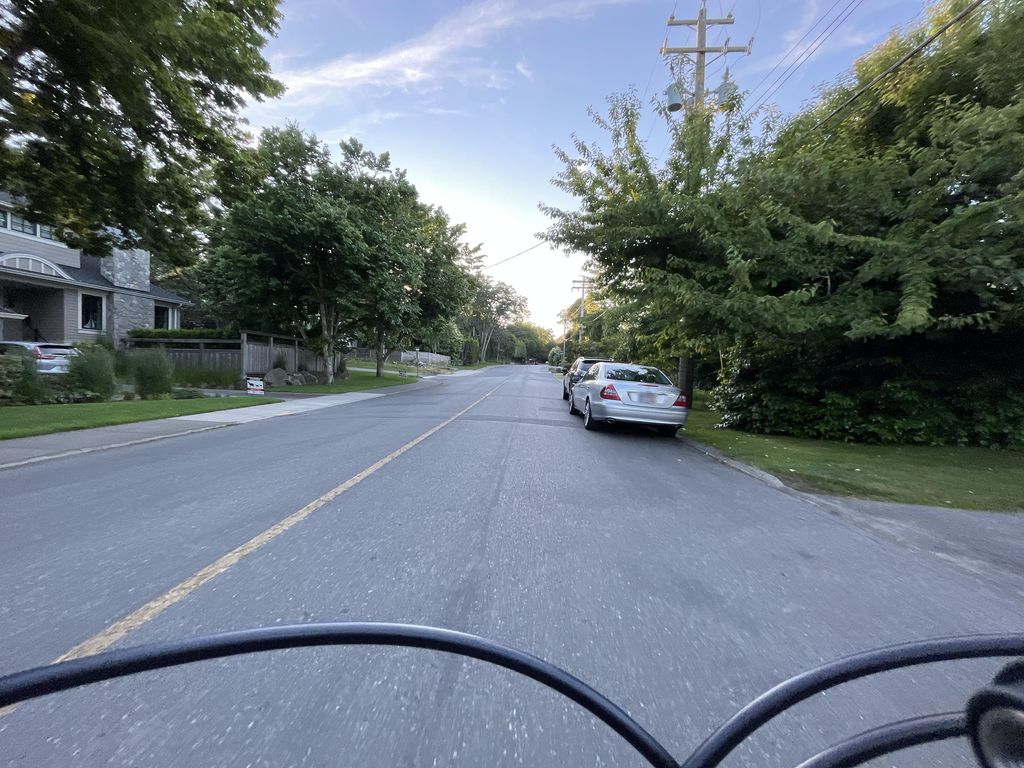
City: victoria